Question: I have problem facing related to custom font.
Following image illustrate better what I am trying to say.

Following is the code snippet that I used at present.
'''
@Override
public void onLoadResources() {
BitmapTextureAtlas mComixLoudFontTexture = new BitmapTextureAtlas(256,
256, TextureOptions.BILINEAR_PREMULTIPLYALPHA);
mComixLoudFont = FontFactory.createFromAsset(mComixLoudFontTexture,
this, "Comix_Loud.ttf", 40, true, Color.BLACK);
BitmapTextureAtlas mLCDFontTexture = new BitmapTextureAtlas(256, 256,
TextureOptions.BILINEAR_PREMULTIPLYALPHA);
mLCDFont = FontFactory.createFromAsset(mLCDFontTexture, this,
"LCD.ttf", 40, true, Color.BLACK);
this.mEngine.getTextureManager().loadTextures(mComixLoudFontTexture,
mLCDFontTexture);
this.mEngine.getFontManager().loadFonts(mComixLoudFont, mLCDFont);
}
@Override
public Scene onLoadScene() {
mScene = new Scene();
mScene.setBackground(new ColorBackground(0.09804f, 0.6274f, 0.8784f));
mScene.attachChild(new Text(230, 100, mComixLoudFont, "Comix Loud Font"));
mScene.attachChild(new Text(230, 200, mLCDFont, "LCD Font"));
return mScene;
}
'''
In some font type it create problem and in some it work perfect. So what to do in situation like this? I already set large texture atlas size but it didn't work for me.
Thanks for your effort.
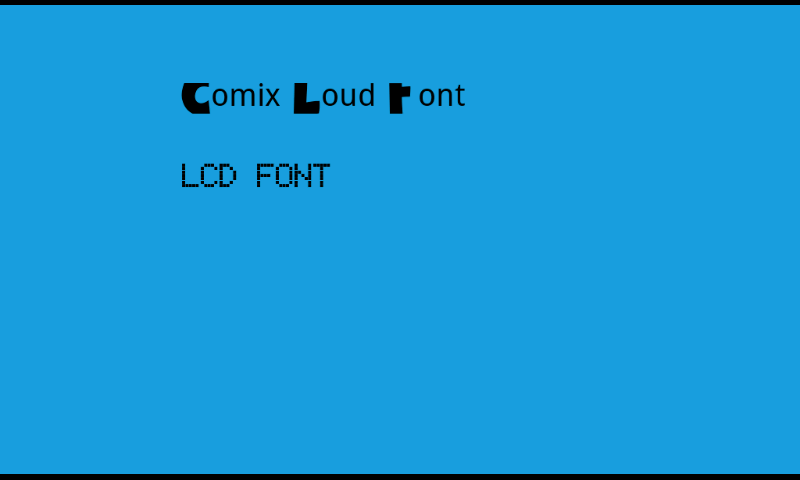
Answer: You have two approaches available to fix this issue.
1) You can manually create you bitmap font texture using a utility like <URL> class. This is the best option, I think.
2) You need to increase the padding variable on your text bitmap so it doesn't cut off the top. I'm not sure this will work. But in theory it would extend the area around all the letters and make the letters spaced out in each word. Not the best option.